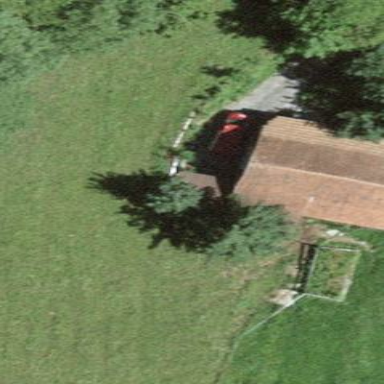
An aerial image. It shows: Rural barn.